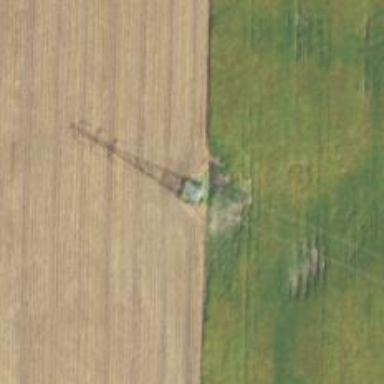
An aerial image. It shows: Lattice structure tower used for power distribution.